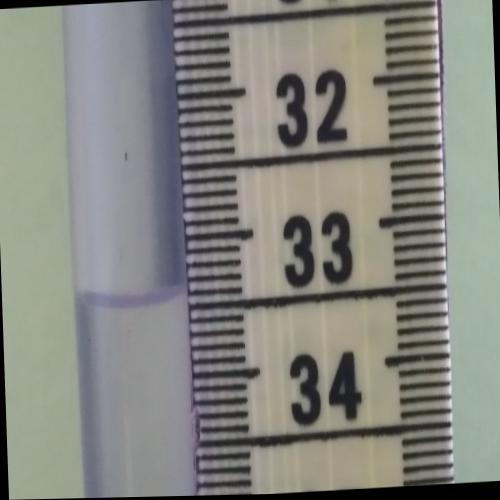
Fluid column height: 33.4 cm